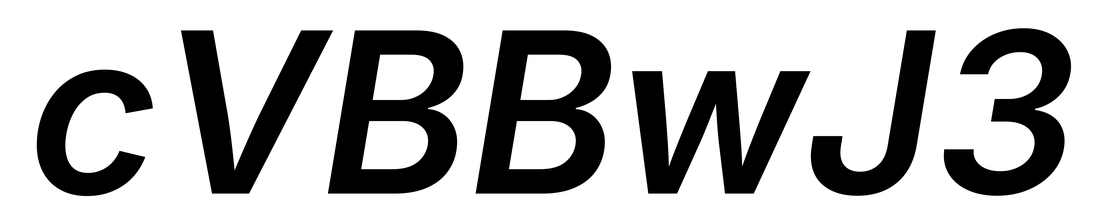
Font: Inter-Italic_SemiBold_Italic